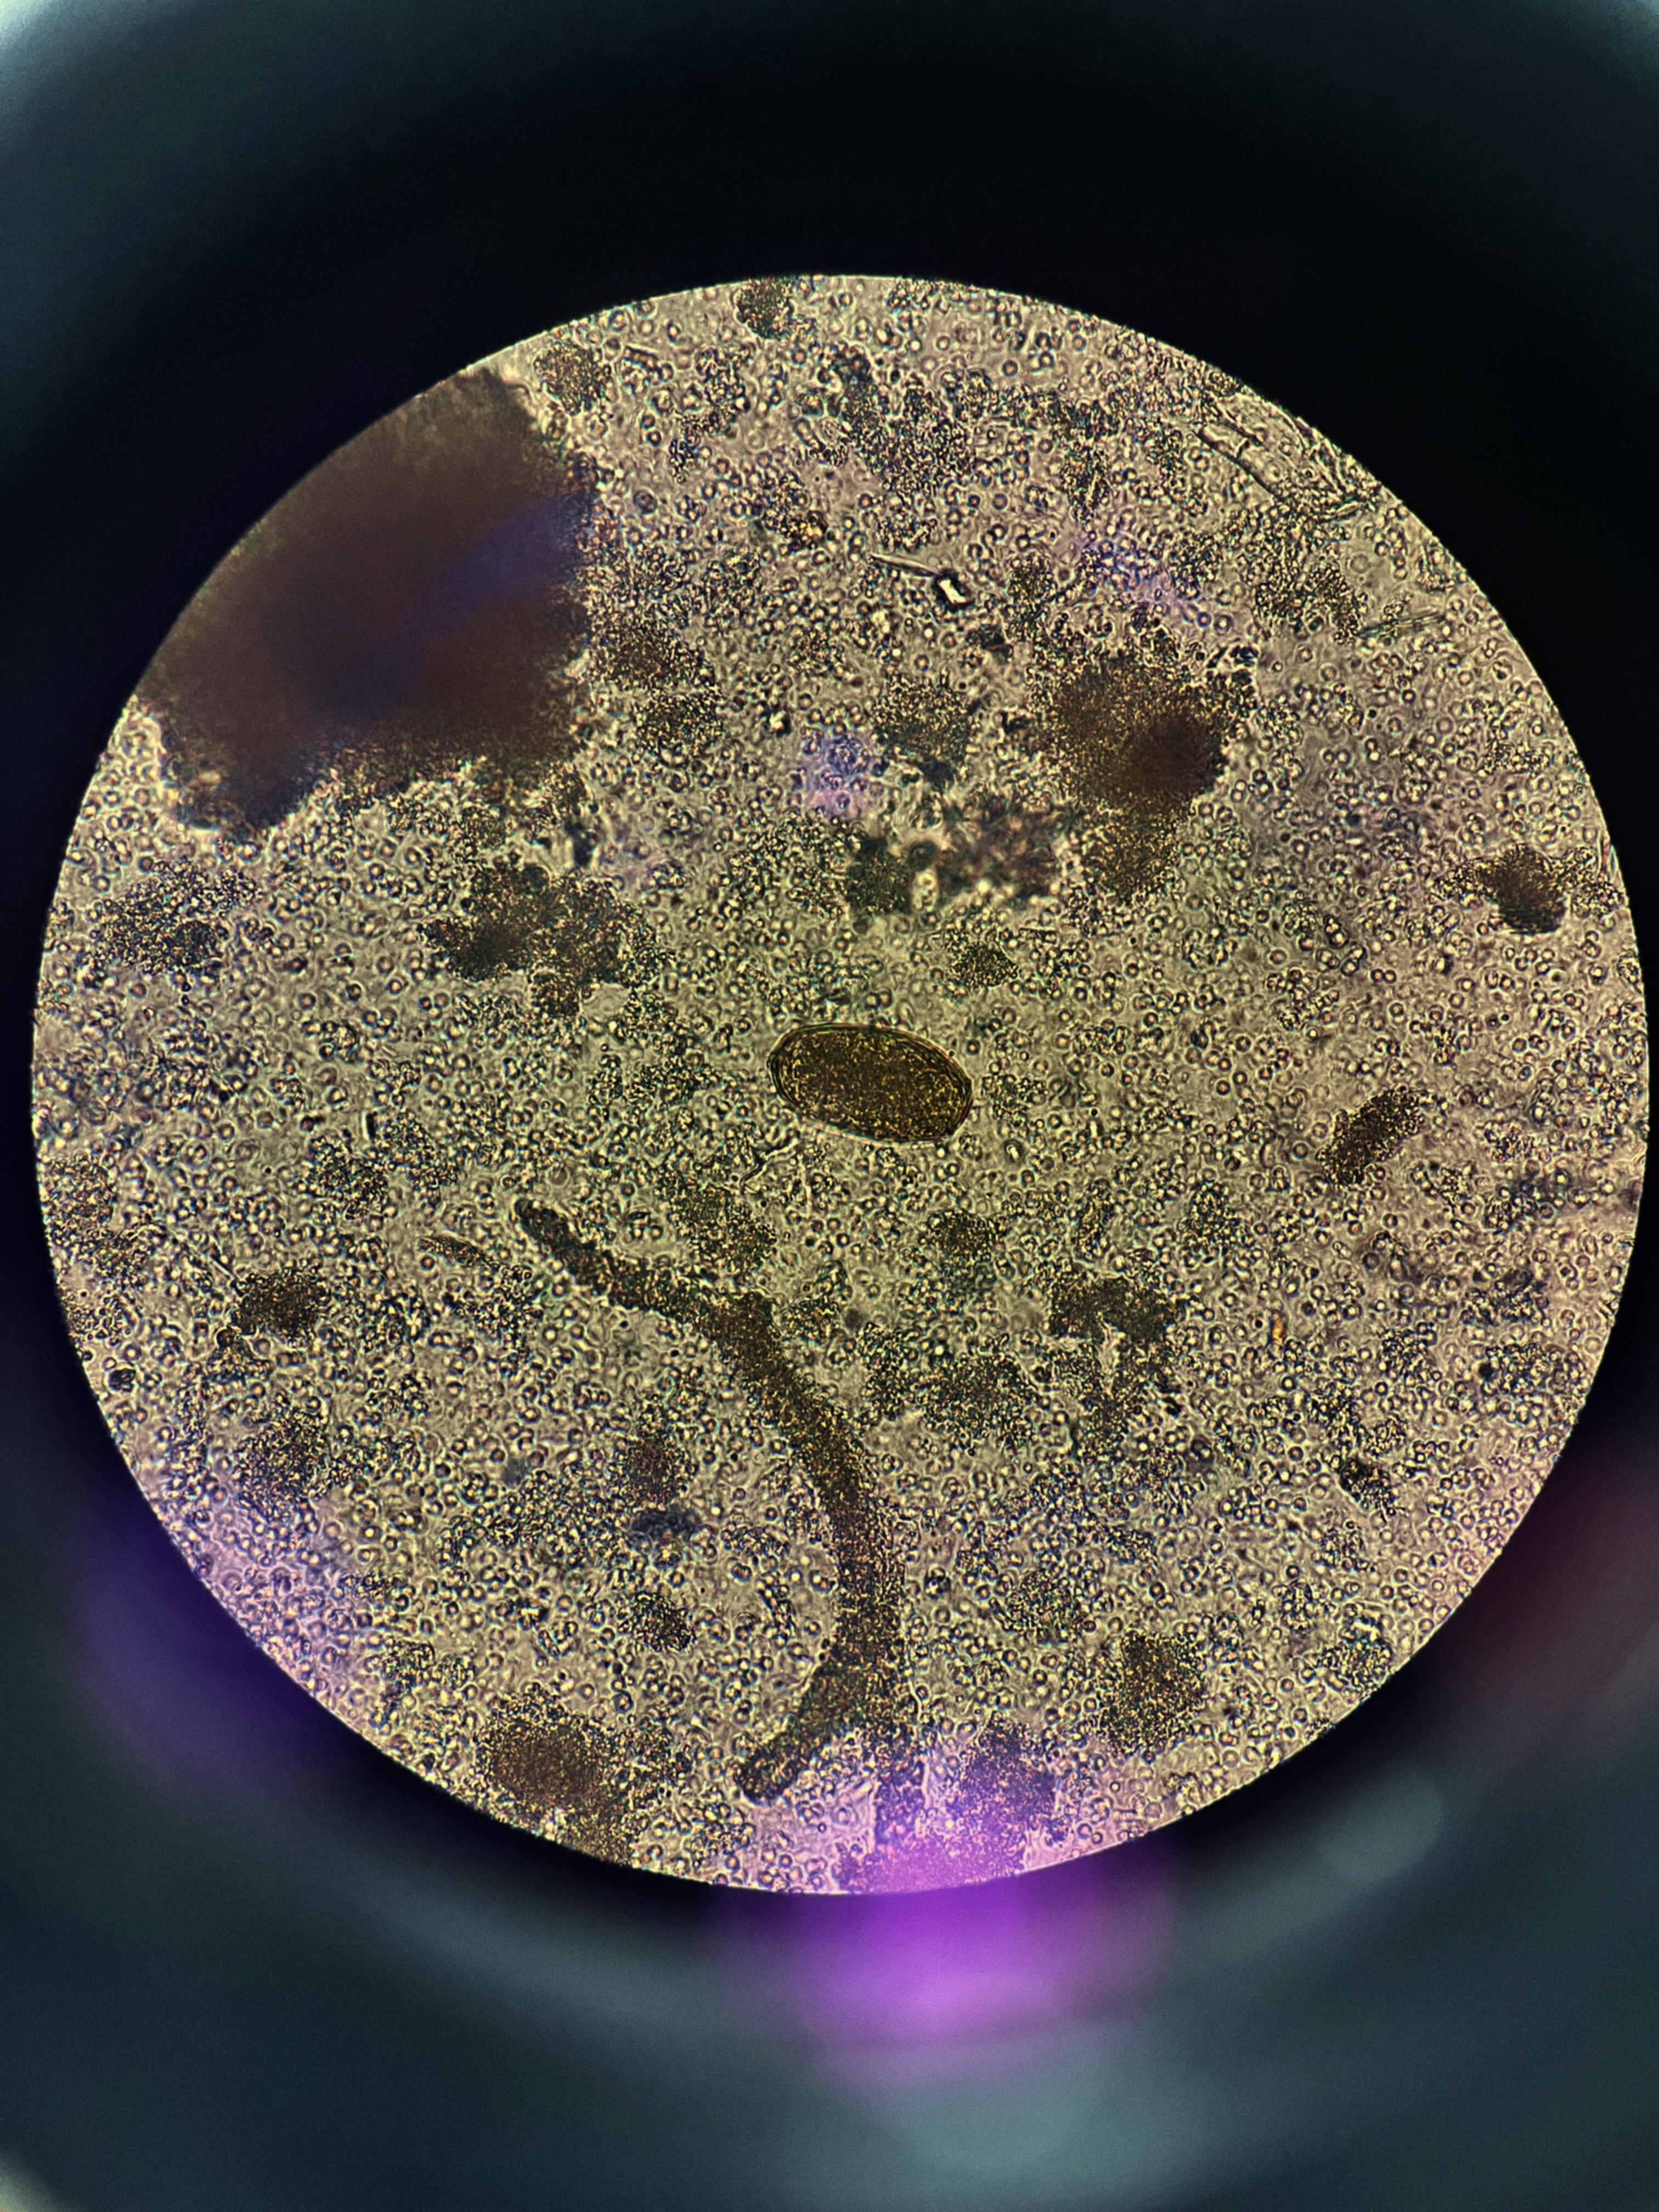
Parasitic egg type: Paragonimus spp